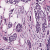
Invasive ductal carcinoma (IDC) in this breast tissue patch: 1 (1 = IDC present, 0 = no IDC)